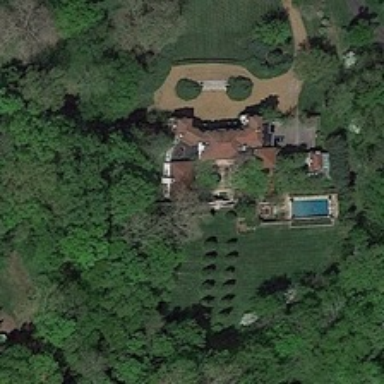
The green forest occupies a large area of land .